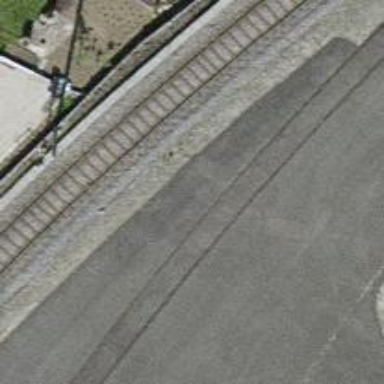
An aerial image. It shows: Single-track spur railway line.